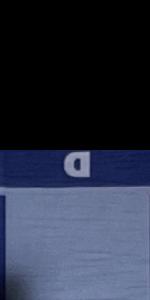
Label: Empty